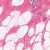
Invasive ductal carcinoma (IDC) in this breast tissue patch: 0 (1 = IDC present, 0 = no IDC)